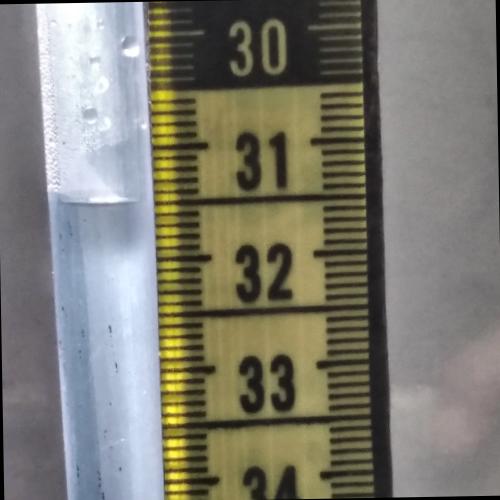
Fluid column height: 31.5 cm